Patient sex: M
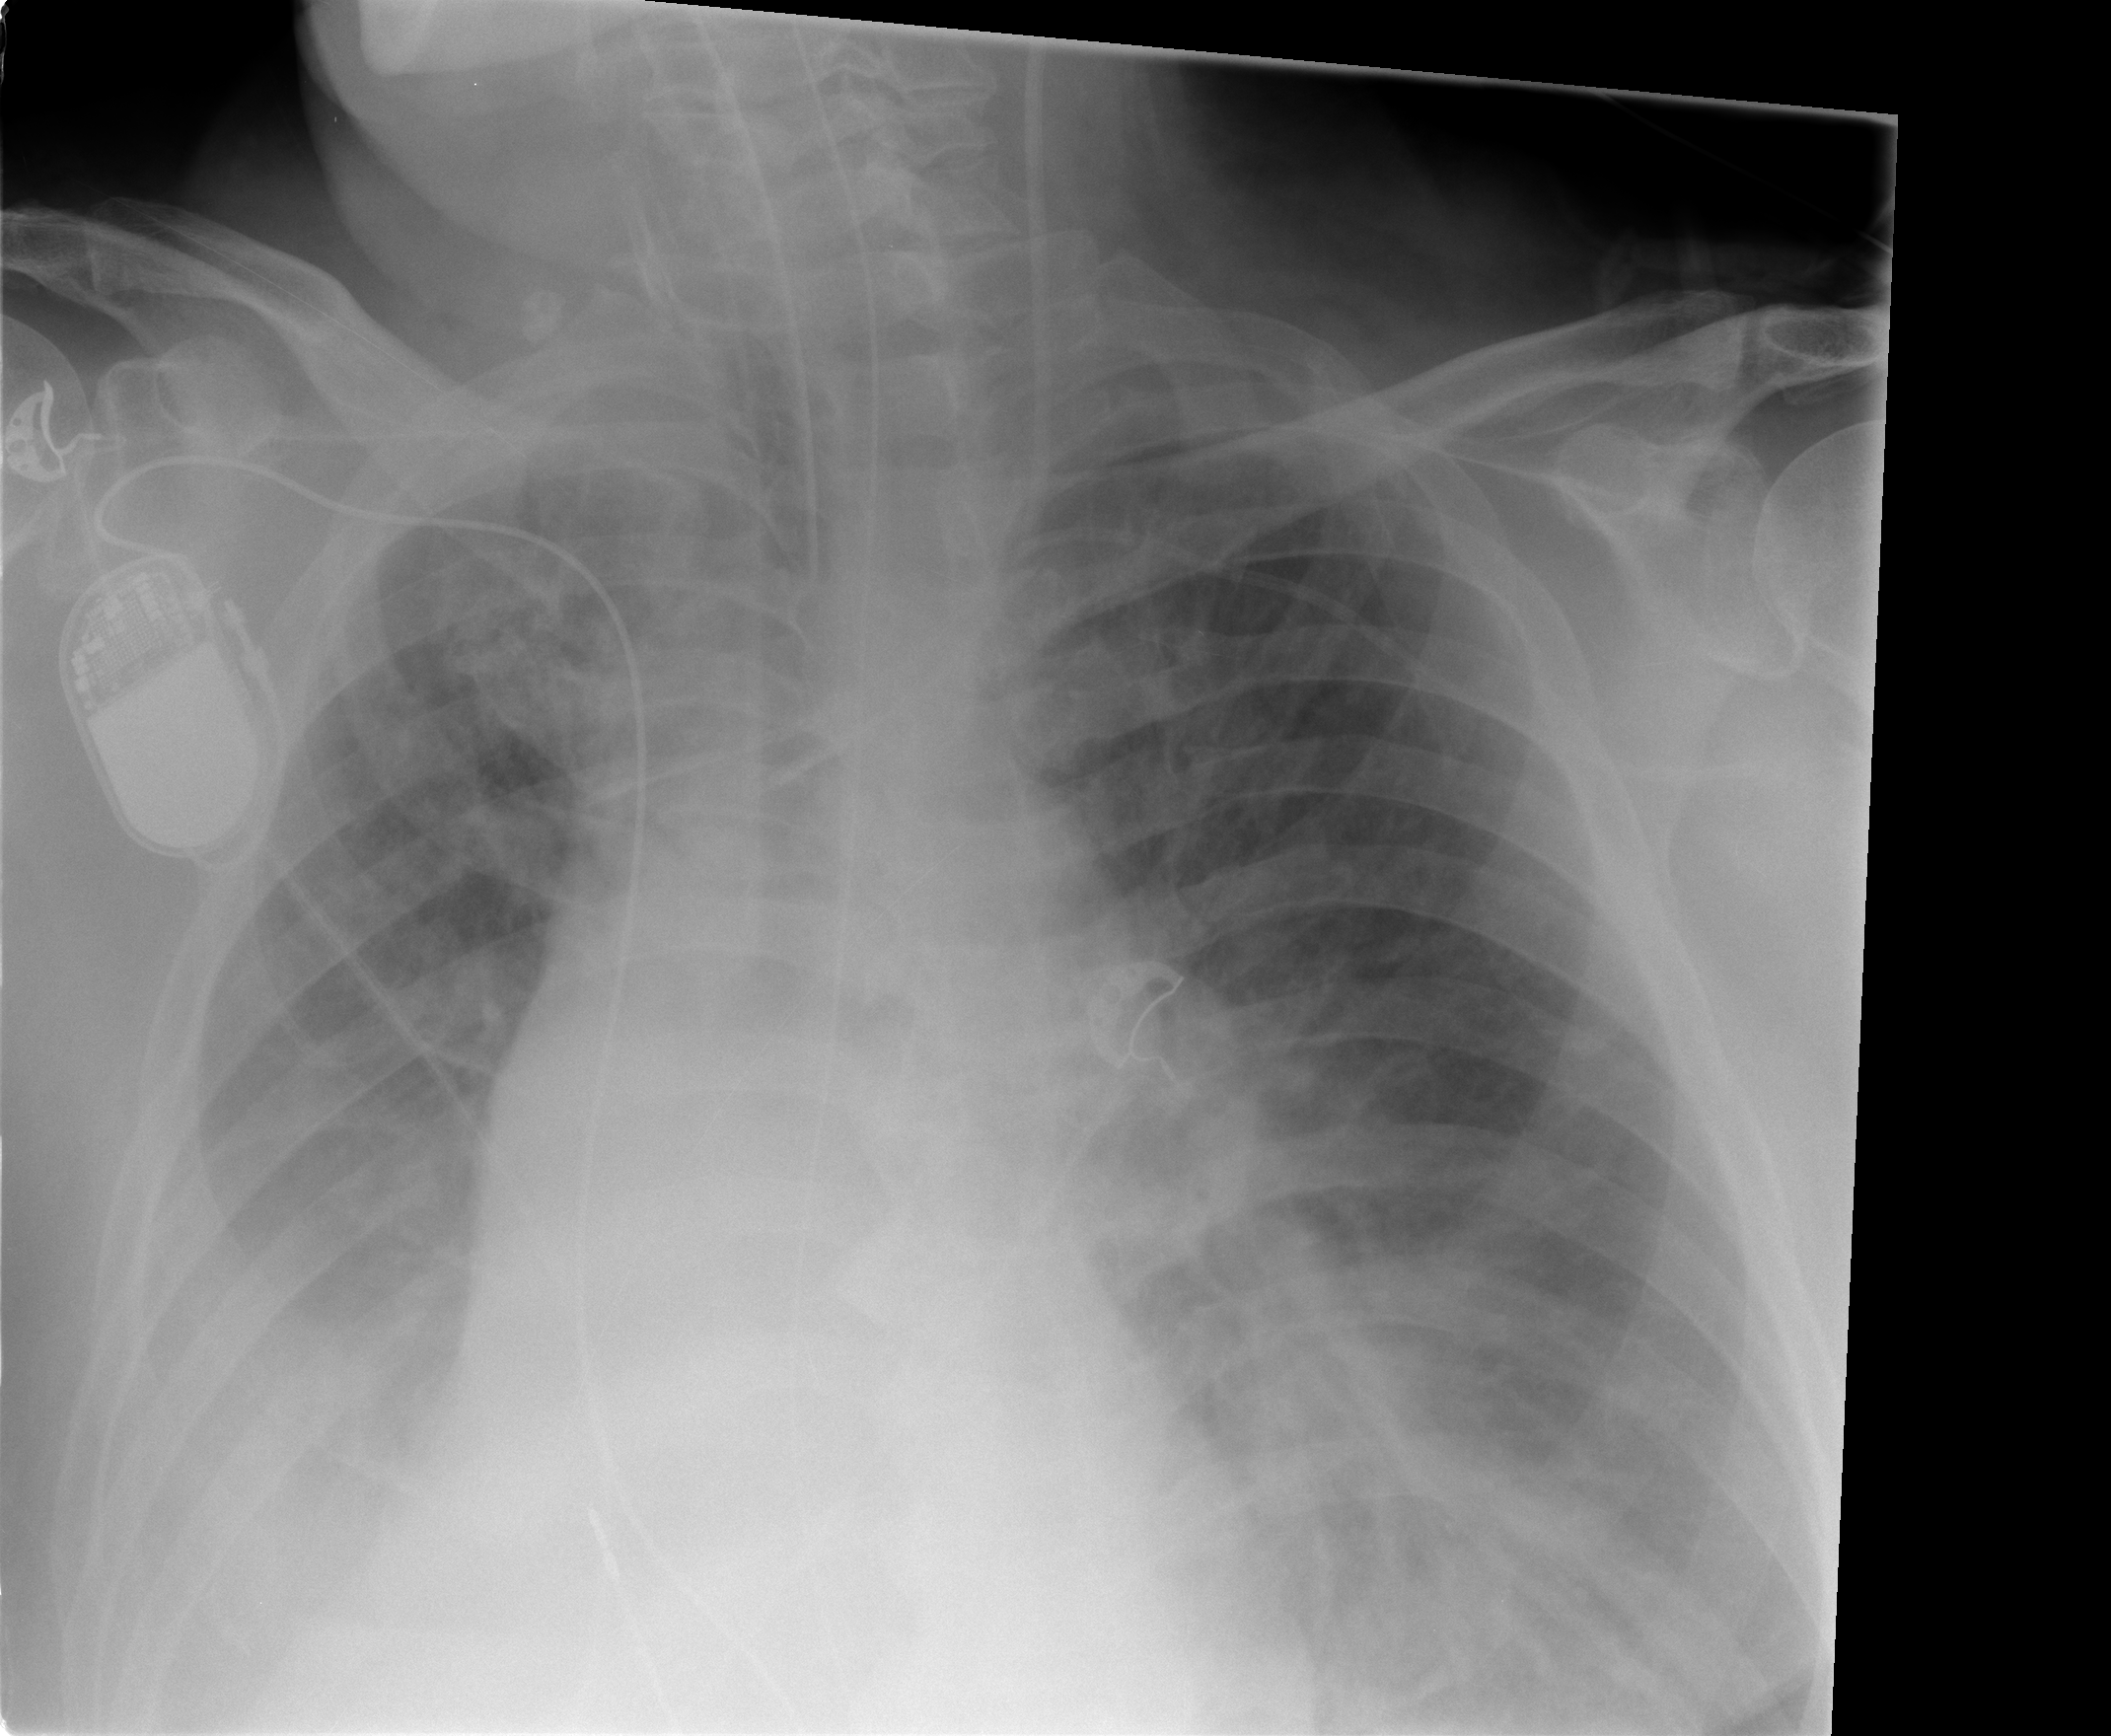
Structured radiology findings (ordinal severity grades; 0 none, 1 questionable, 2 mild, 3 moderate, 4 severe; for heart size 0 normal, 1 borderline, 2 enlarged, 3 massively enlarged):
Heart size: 1
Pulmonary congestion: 2
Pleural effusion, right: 3
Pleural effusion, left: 2
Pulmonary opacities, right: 0
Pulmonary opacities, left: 2
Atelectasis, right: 3
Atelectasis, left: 2